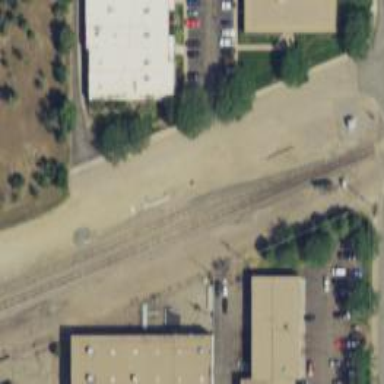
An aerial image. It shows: Catch point on the railway track for derailing.